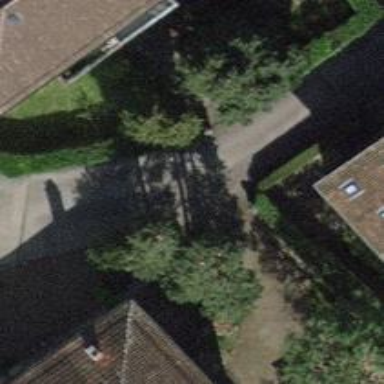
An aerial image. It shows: Driveway leading to service road.